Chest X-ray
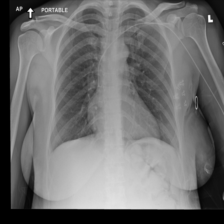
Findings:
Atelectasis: negative
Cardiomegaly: negative
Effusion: negative
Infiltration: negative
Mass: negative
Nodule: negative
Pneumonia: negative
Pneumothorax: negative
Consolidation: negative
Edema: negative
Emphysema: negative
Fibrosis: negative
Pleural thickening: negative
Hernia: negative